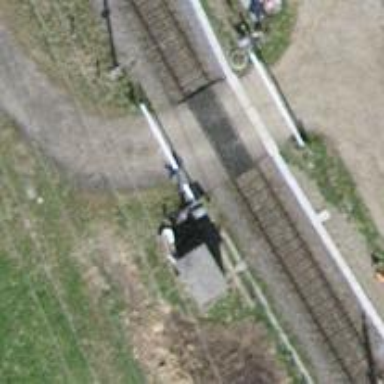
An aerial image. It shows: Railway level crossing.